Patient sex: M
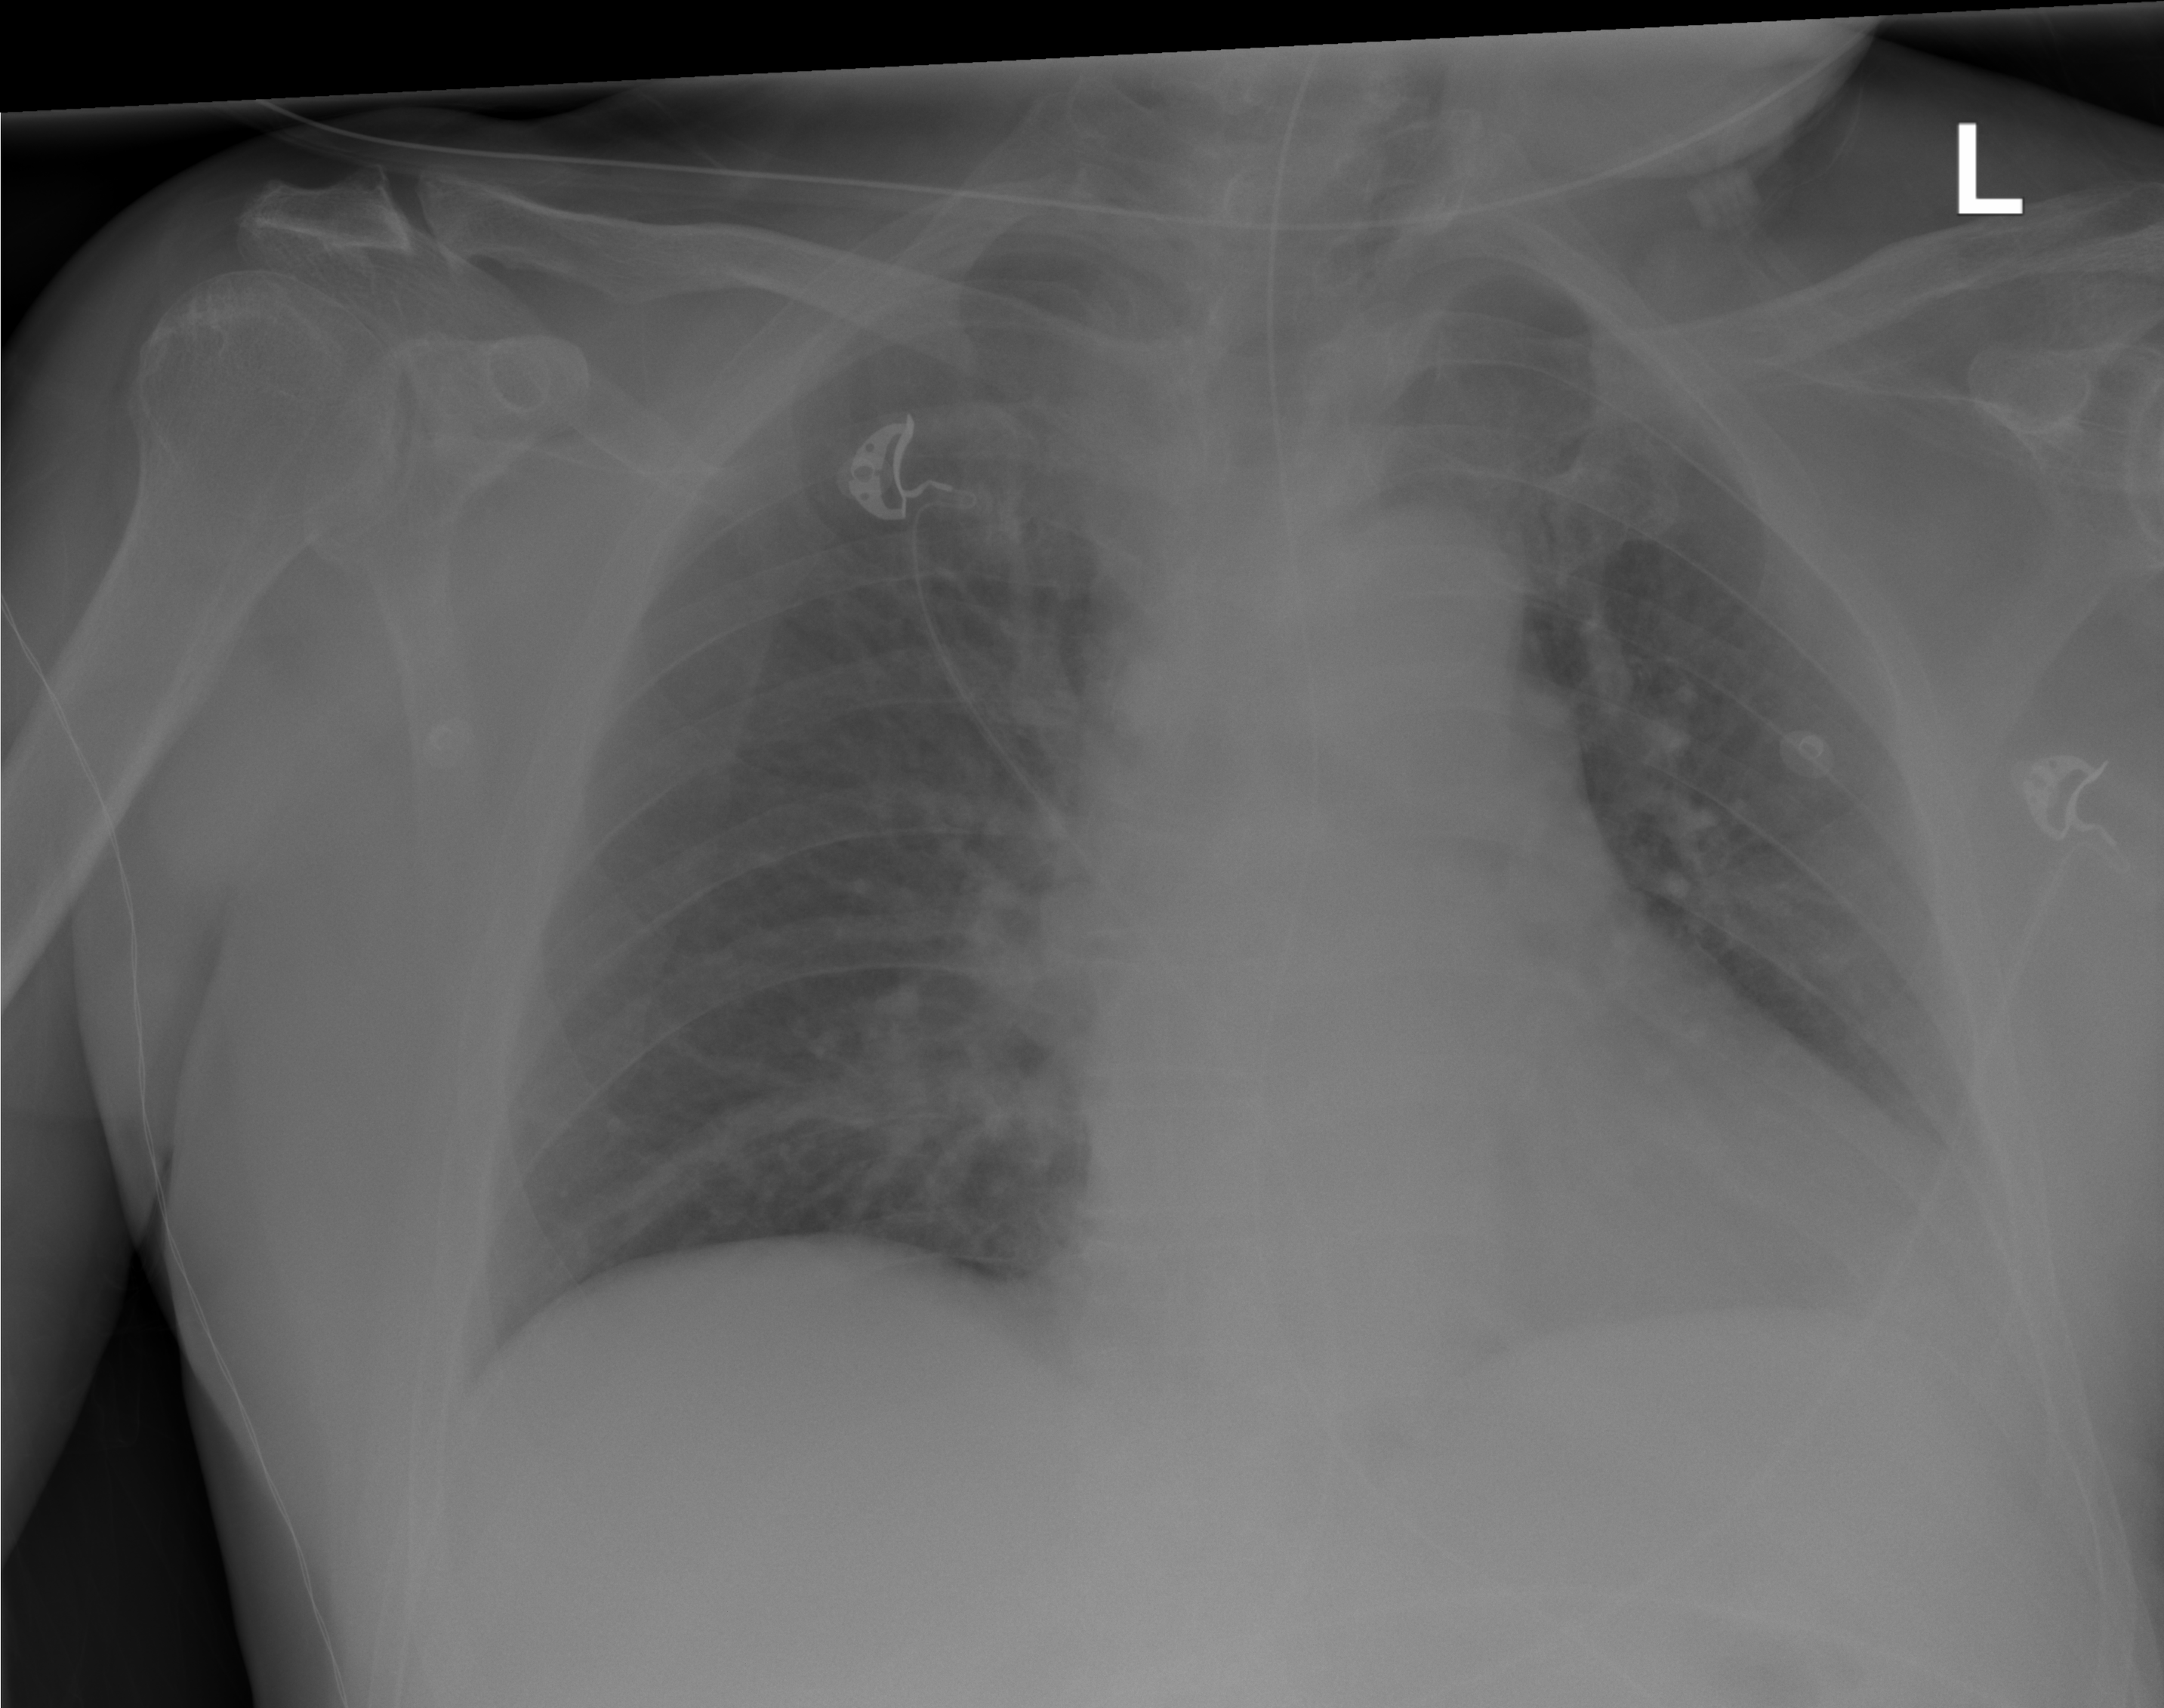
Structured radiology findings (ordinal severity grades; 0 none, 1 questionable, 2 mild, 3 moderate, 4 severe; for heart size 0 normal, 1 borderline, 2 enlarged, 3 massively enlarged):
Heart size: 2
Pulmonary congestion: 2
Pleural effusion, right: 1
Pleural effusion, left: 1
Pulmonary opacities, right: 2
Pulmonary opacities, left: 2
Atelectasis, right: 2
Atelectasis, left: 2